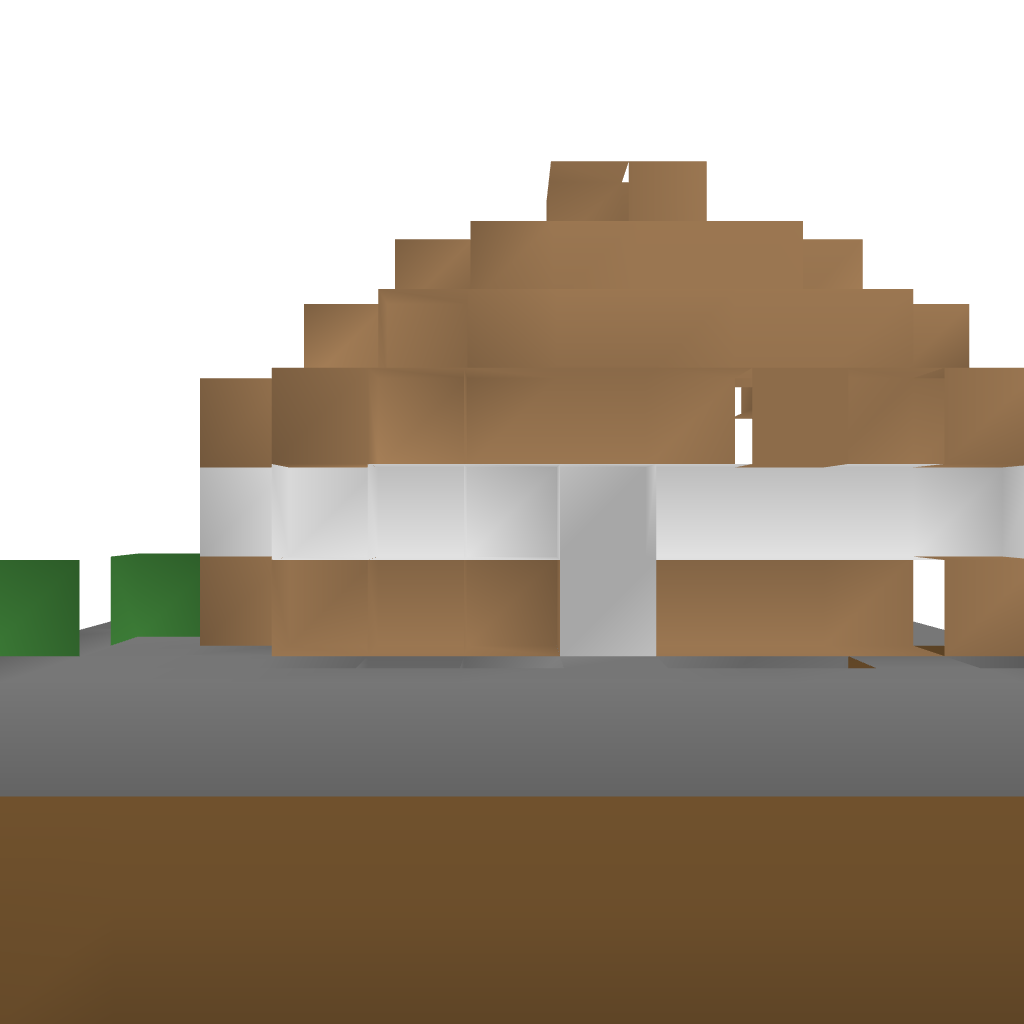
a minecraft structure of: super plain house bad low quality